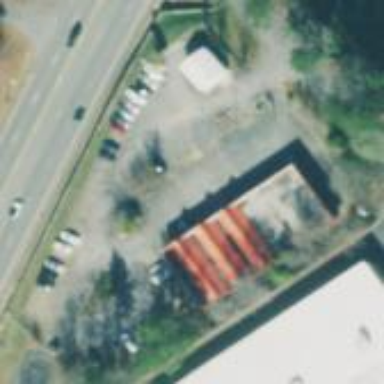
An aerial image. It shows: Commercial area containing car repair shop.